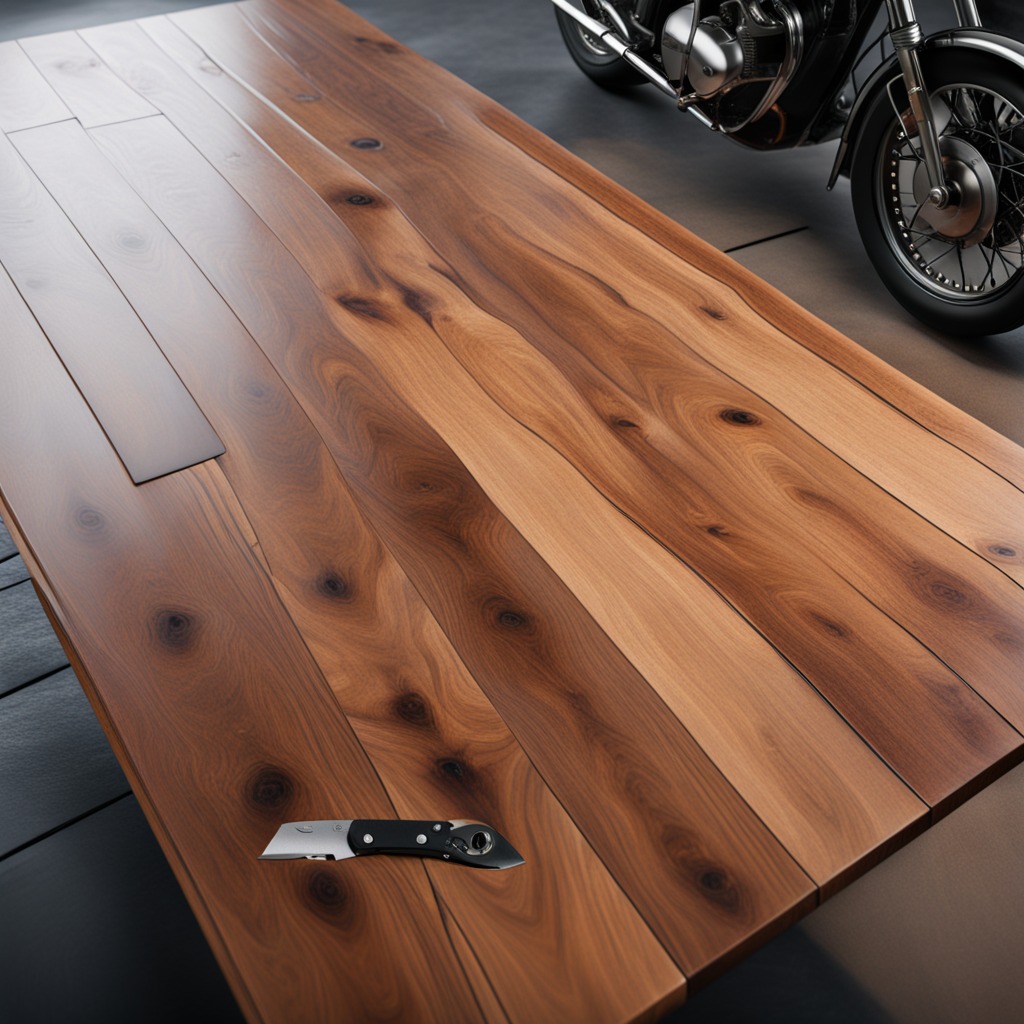
A utility knife is lying on an oil-spilled wooden table in a vintage motorcycle garage.